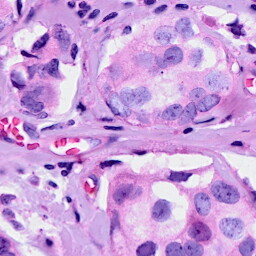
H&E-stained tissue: Breast